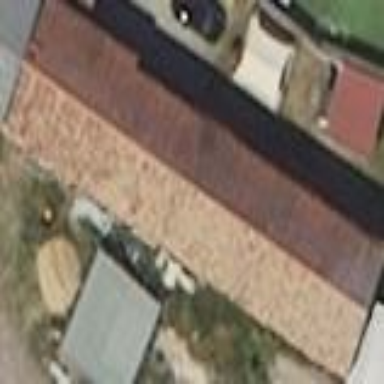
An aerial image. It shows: Shed building.